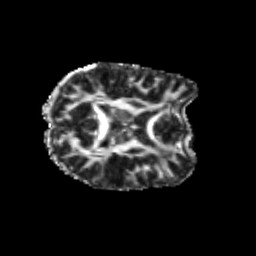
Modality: FA
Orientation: axial
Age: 28
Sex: female
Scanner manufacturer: siemens
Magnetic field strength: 3 T
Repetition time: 3.5 s
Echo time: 0.104 s